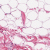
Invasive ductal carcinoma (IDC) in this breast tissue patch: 0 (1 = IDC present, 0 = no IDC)